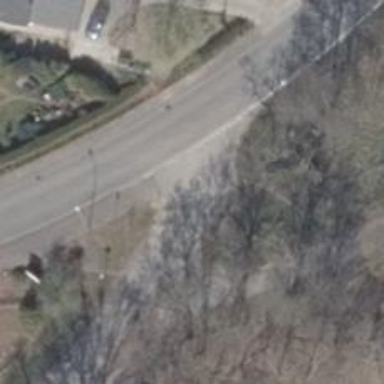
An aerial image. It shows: Residential road with asphalt surface.